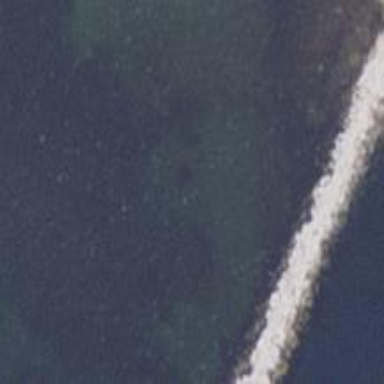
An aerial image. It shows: Breakwater structure.